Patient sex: F
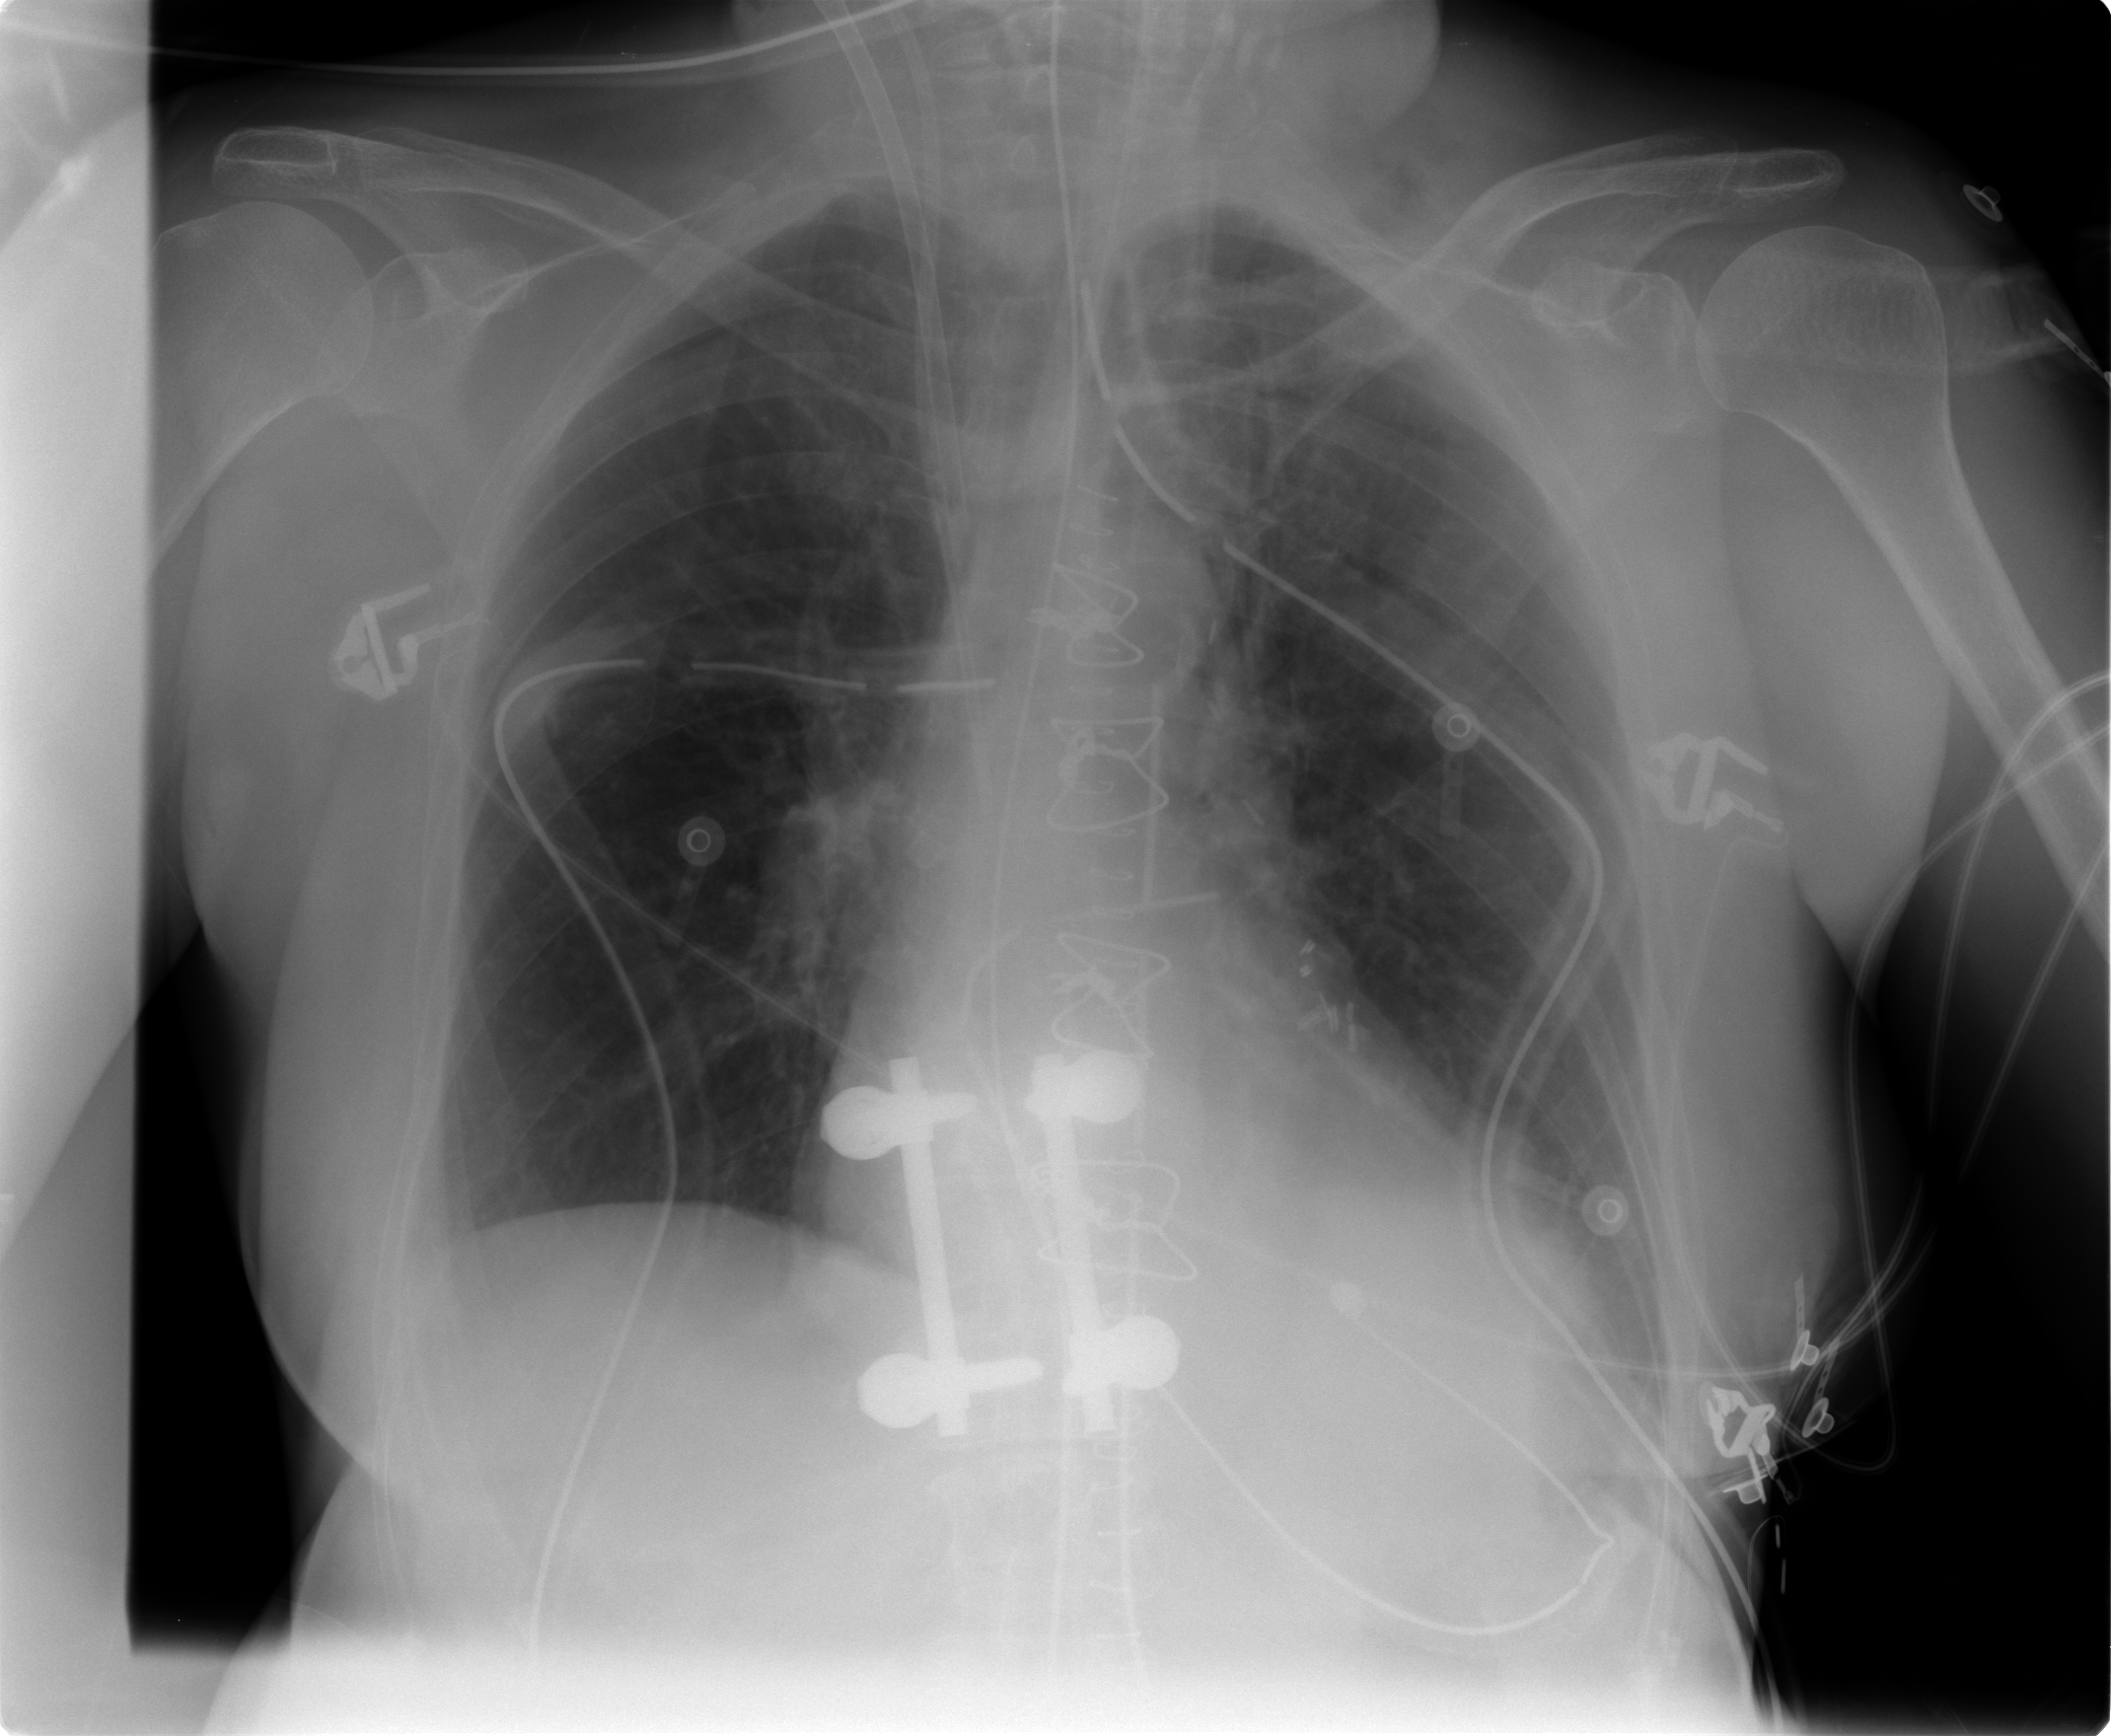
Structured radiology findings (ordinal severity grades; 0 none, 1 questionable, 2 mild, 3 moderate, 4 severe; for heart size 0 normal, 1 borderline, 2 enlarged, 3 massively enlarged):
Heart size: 1
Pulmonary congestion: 1
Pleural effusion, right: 0
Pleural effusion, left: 1
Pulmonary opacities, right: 0
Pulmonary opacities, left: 0
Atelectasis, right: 0
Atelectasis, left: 1